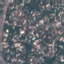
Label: Residential